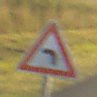
Verkehrszeichen: KurveLinks
Umgebung: Outdoor, RoadRail
Tageszeit: SunriseSunset
Wetter: Clear
Licht: Natural
Jahreszeit: NotSpecified
Kontrast: HighContrast